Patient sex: M
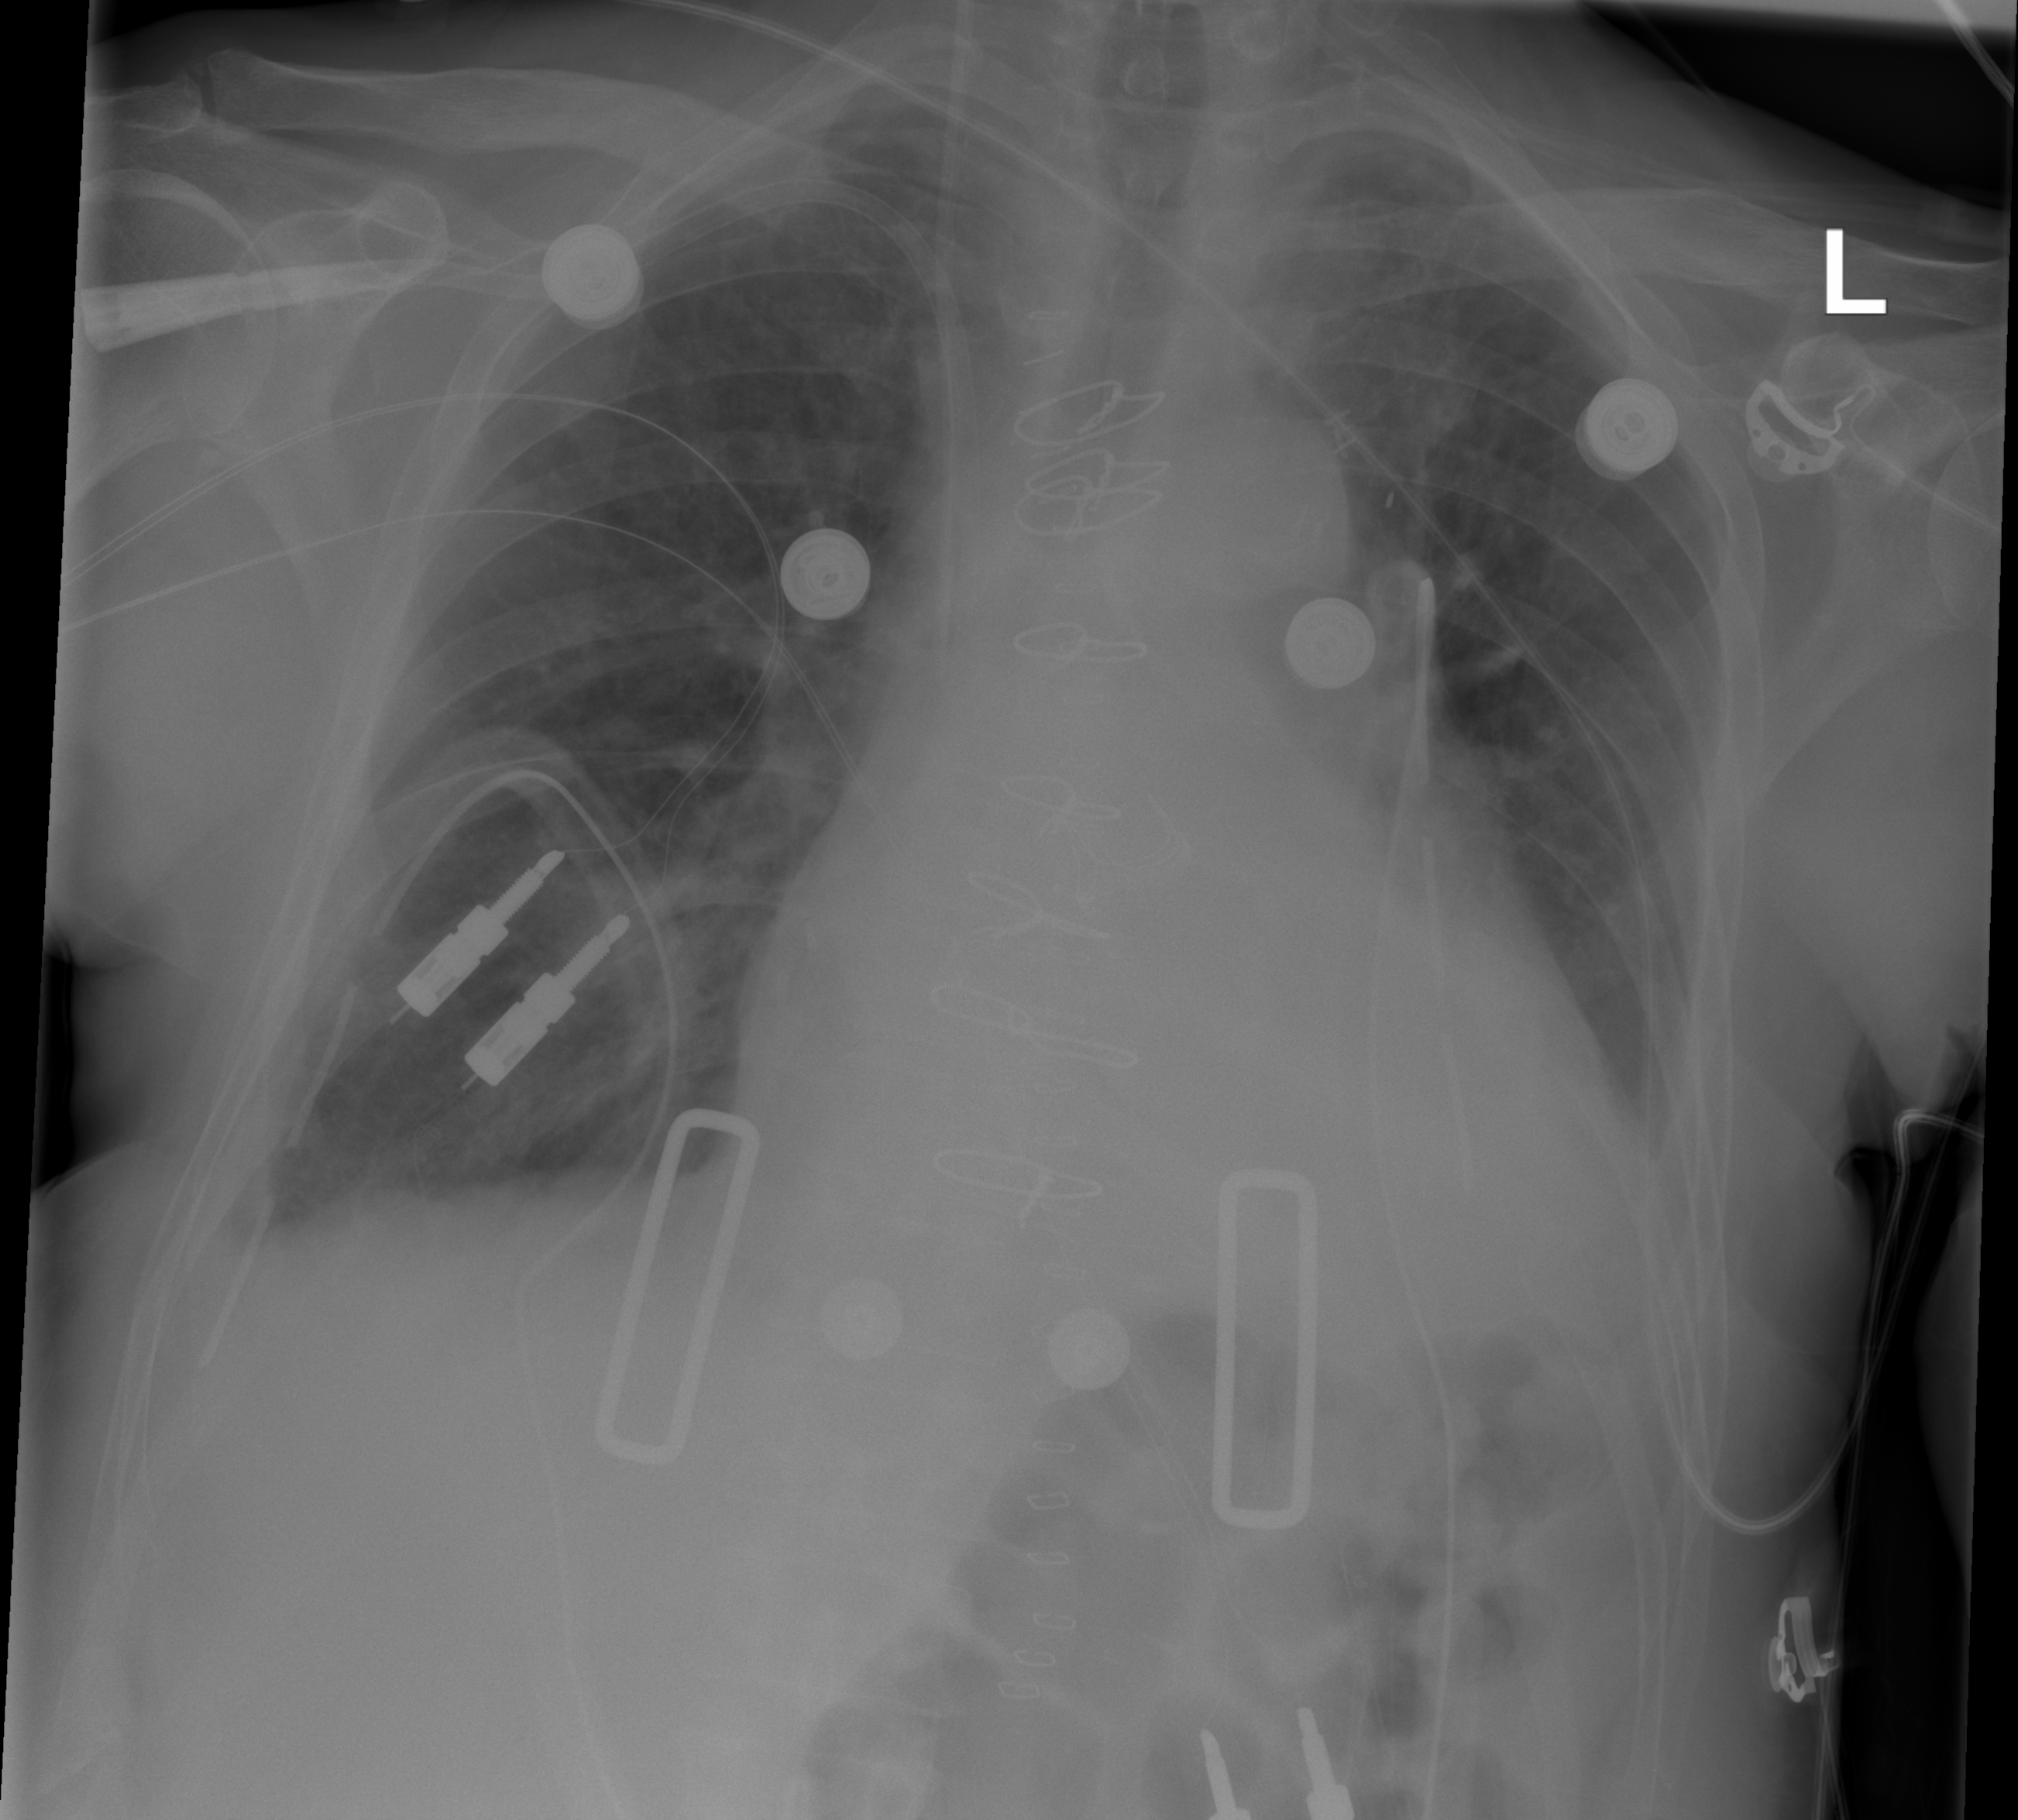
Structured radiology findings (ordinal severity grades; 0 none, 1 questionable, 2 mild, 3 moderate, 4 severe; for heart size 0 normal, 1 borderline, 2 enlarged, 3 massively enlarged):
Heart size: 1
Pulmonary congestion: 1
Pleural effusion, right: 1
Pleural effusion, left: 1
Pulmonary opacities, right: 1
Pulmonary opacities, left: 0
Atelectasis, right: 0
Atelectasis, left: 0